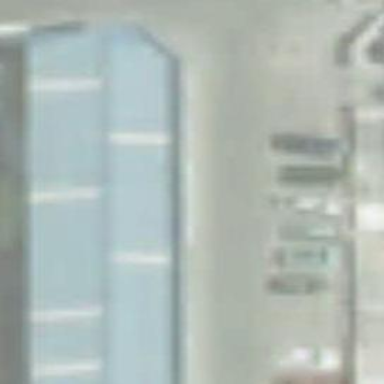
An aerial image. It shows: Warehouse building.